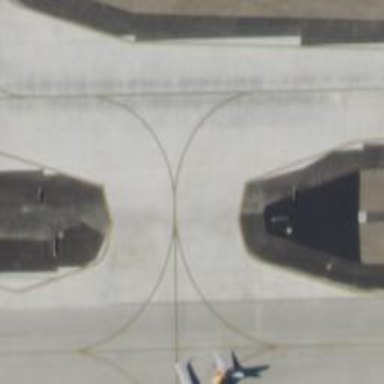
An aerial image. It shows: Image of taxiway at airport.